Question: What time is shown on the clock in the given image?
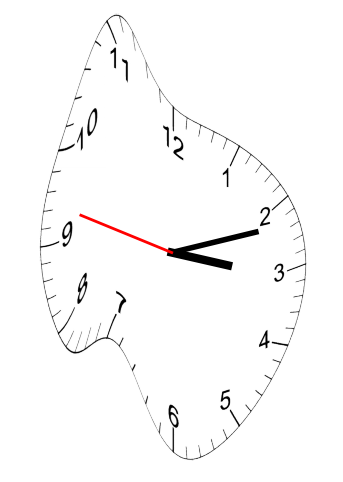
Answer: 03:11:47